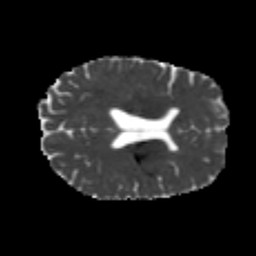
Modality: MD
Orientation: axial
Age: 21
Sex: female
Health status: healthy
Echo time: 0.074 s